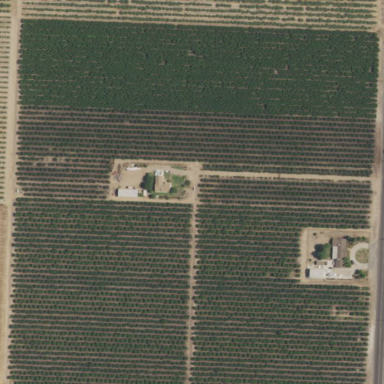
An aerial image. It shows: Agricultural properties with plum trees orchard.